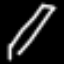
Label: pencil